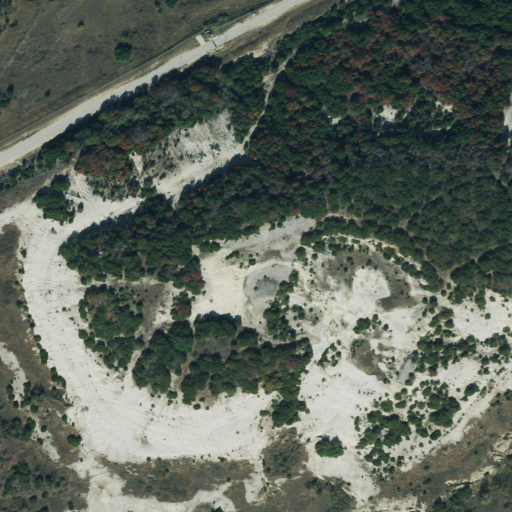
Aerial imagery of mountain in Texas named Castle Mountain containing grassland, barren land, evergreen forest, shrub, open development, medium intensity development, deciduous forest, low intensity development, woody wetlands, and high intensity development